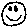
Label: smiley face